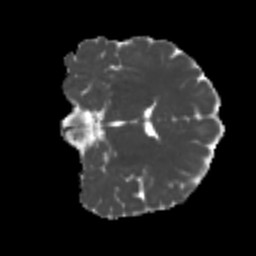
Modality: MD
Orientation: coronal
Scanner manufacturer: siemens
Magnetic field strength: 3 T
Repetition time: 4 s
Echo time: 0.0594 s